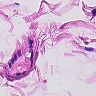
Metastatic tissue present: no